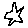
Label: star